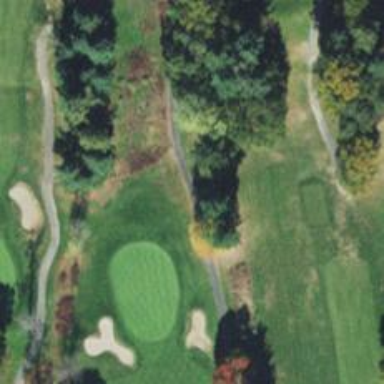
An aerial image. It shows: Golf cartpath that is also road path.